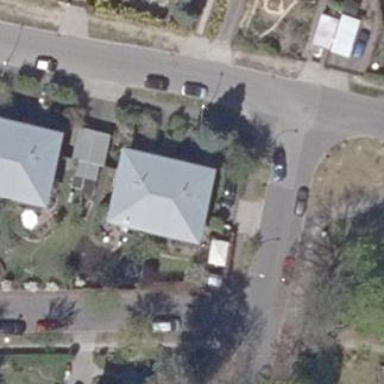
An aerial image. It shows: Hipped roof semi-detached house.